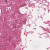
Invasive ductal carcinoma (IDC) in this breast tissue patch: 0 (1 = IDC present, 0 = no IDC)